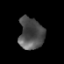
Tissue: prostate
Cell type: T cells
Senescence score: 0.3614
Nuclear area (px): 770
Mean DAPI intensity: 79.025